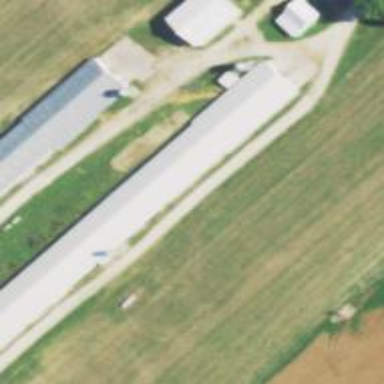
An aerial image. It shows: Farm auxiliary building.